Question: When Lazarus on Ubuntu 12.04 starts, I get this error (screen shot attached).
Does this have an effect on the application been built?

After clicking OK, the IDE starts and I can create simple forms. But I'm not sure if this is the right thing to do.
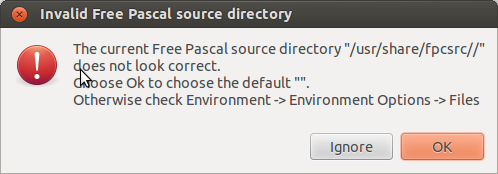
Answer: This is referring to the source for the free pascal compiler itself. It should not affect your ability to compile and run normal applications.
Having the compiler's source is useful if you discover a bug in the compiler or want to build a cross-compiler to target a different platform than what you're developing on.
I use Lazarus mostly on Windows but from a simple internet search on the error message it seems some versions of Ubuntu don't/didn't install the fpc source along with Lazarus. Check to make sure the 'fpc-source' package is installed. If its not there install it.
Then make sure the path is actually correct. Most Linux installations I've seen have it as '/usr/share/fpcsrc/$(FPCVer)/'. On Windows its usually '$(LazarusDir)fpc\$(FPCVer)\source'